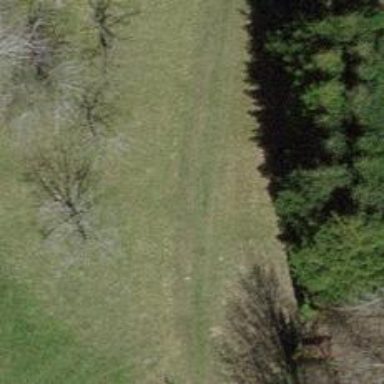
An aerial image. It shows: Grassy track road with grade 4 track type.